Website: lowes
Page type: store-pickup
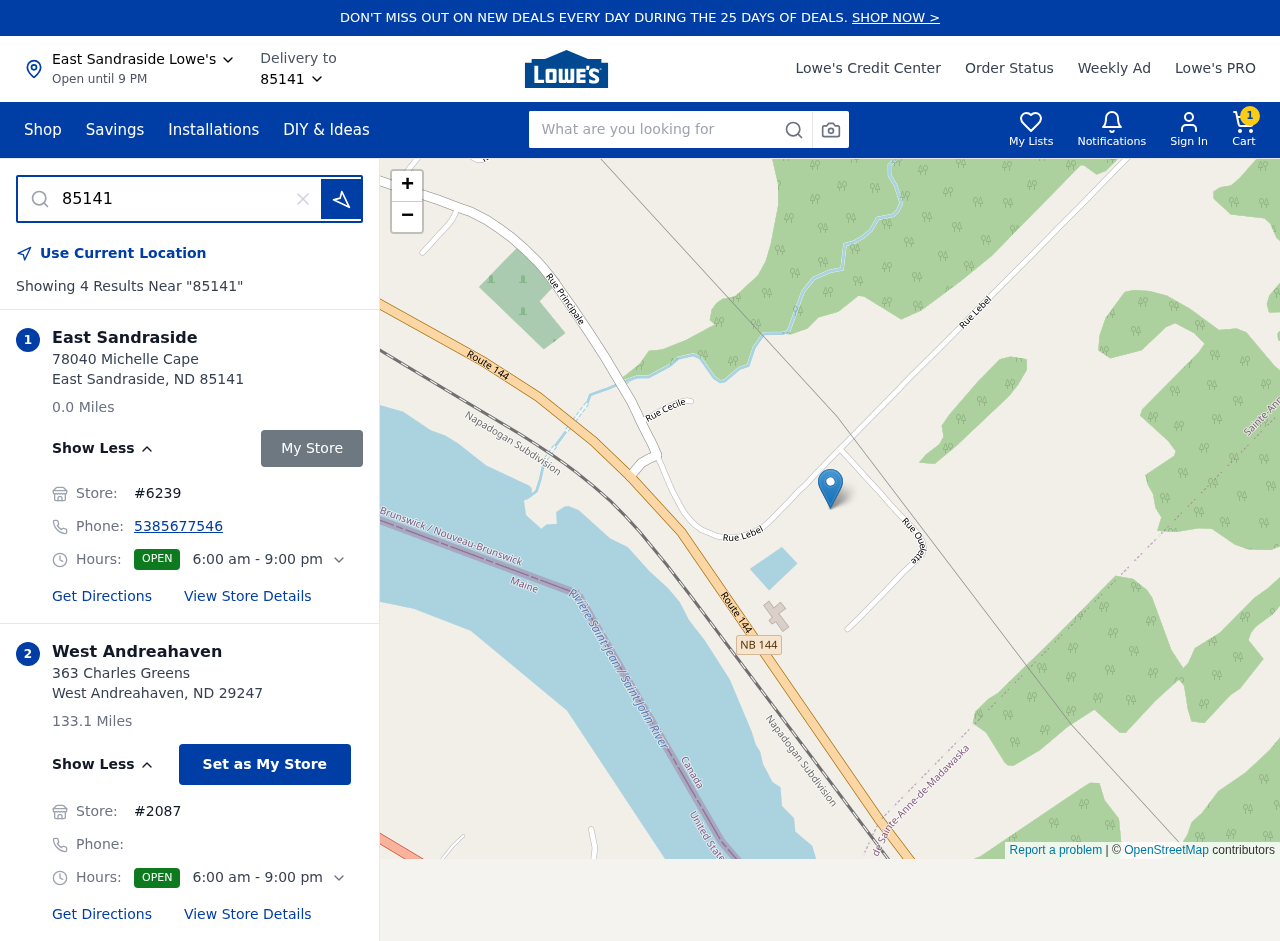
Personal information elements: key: PII_CITY
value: East Sandraside
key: PII_CITY2
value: West Andreahaven
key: PII_LOCATION1_STREET
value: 78040 Michelle Cape
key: PII_LOCATION2_POSTCODE
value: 29247
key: PII_LOCATION2_STREET
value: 363 Charles Greens
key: PII_PHONE
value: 5385677546
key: PII_POSTCODE
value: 85141
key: PII_STATE_ABBR
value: ND
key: PII_POSTCODE3
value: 85141
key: PII_POSTCODE_FULL
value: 85141
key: PII_POSTCODE_NUMERIC
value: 85141
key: PII_STATE_ABBR2
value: ND
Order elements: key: ORDER_NUM_ITEMS
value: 1
Search elements: key: HEADER_SEARCH
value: What are you looking for
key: SEARCH_STORE_LOCATION
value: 85141